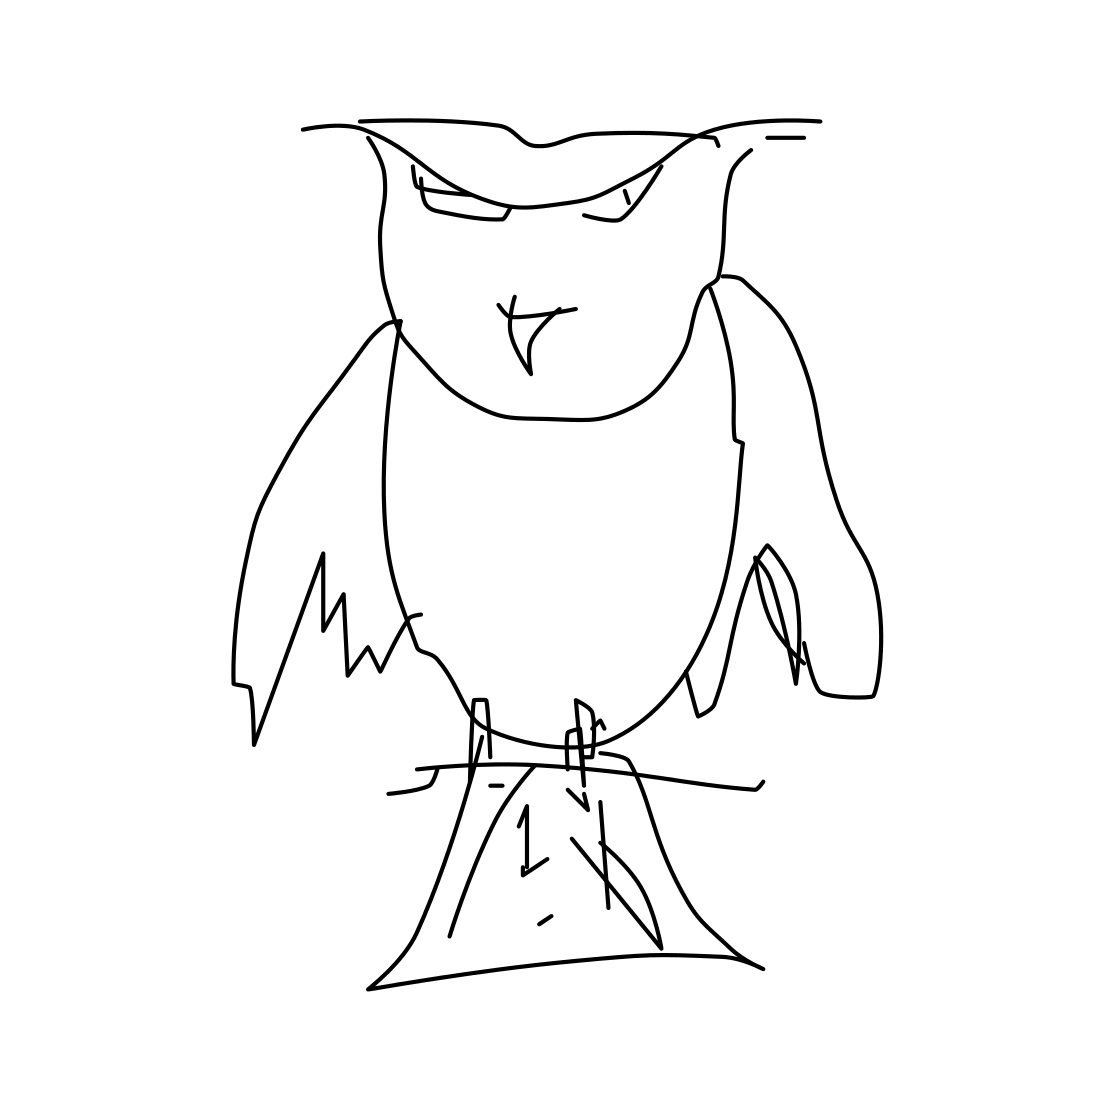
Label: owl